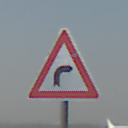
Verkehrszeichen: KurveRechts
Umgebung: Outdoor, Special
Tageszeit: MorningAfternoon
Wetter: Clear
Licht: Natural
Jahreszeit: NotSpecified
Kontrast: HighContrast